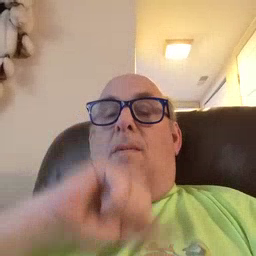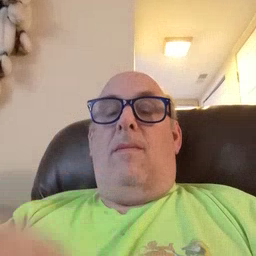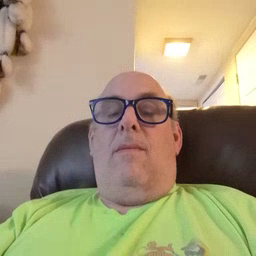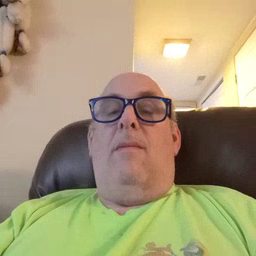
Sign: icecream